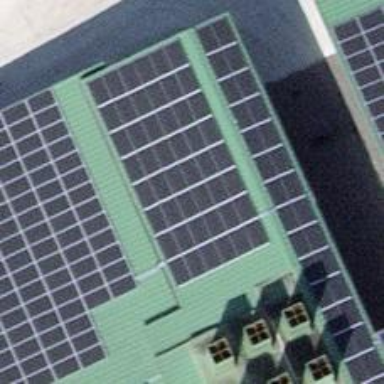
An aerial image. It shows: Solar photovoltaic panel generator.